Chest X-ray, PA view. Patient: 32 years old, sex F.
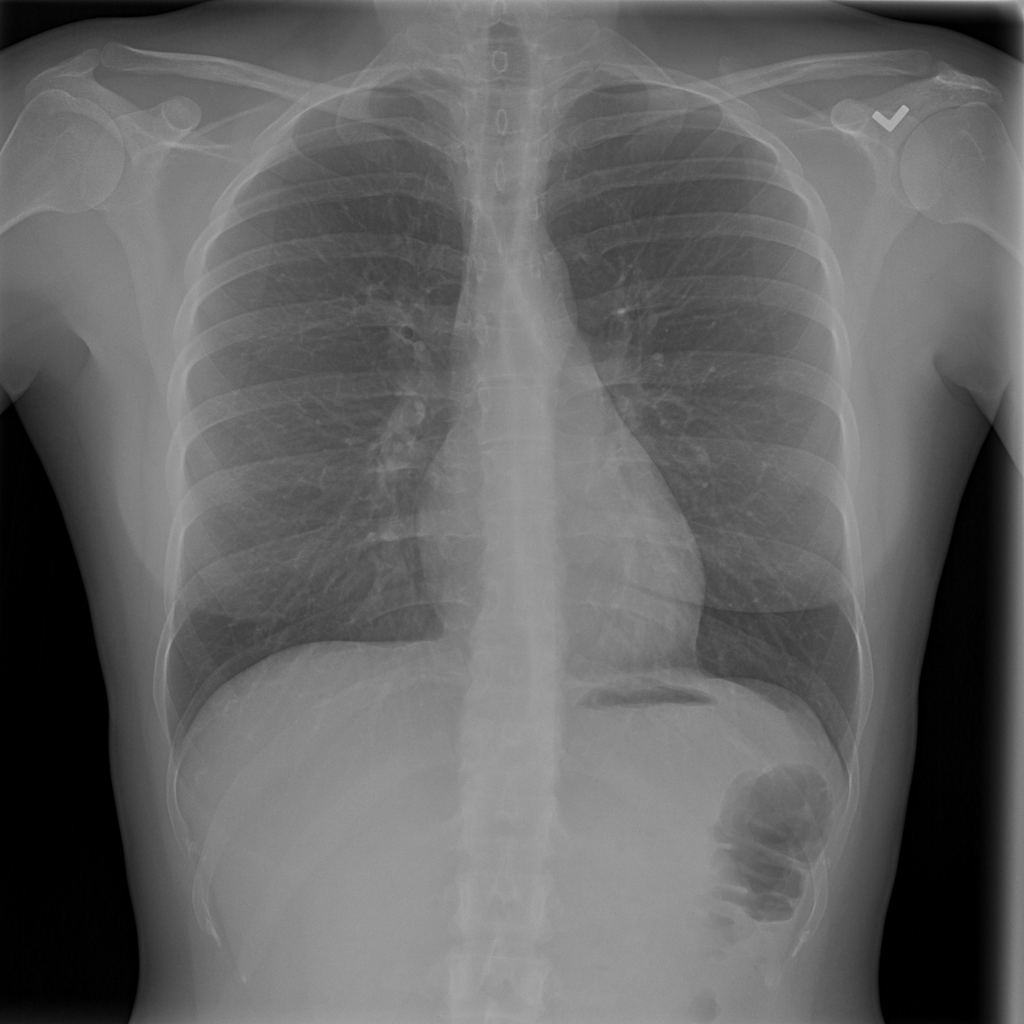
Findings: No Finding